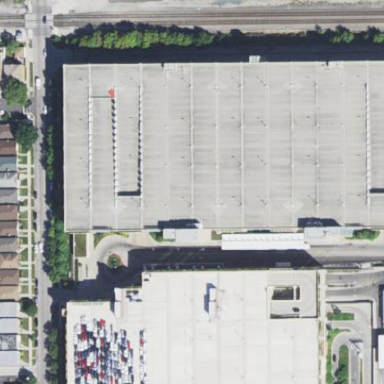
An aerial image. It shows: Multi-storey garage used for parking.